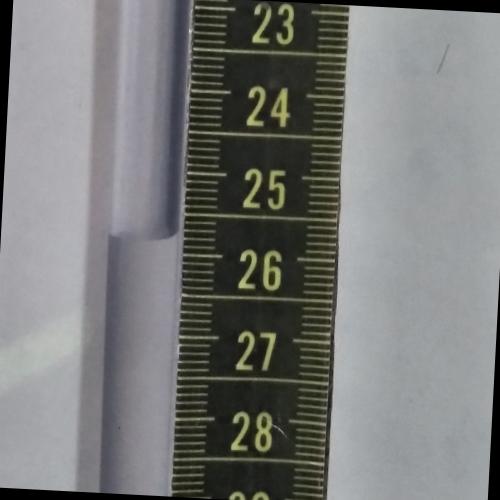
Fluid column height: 25.8 cm